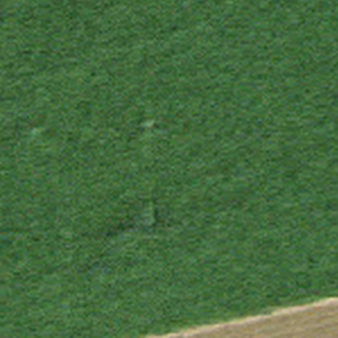
Label: other